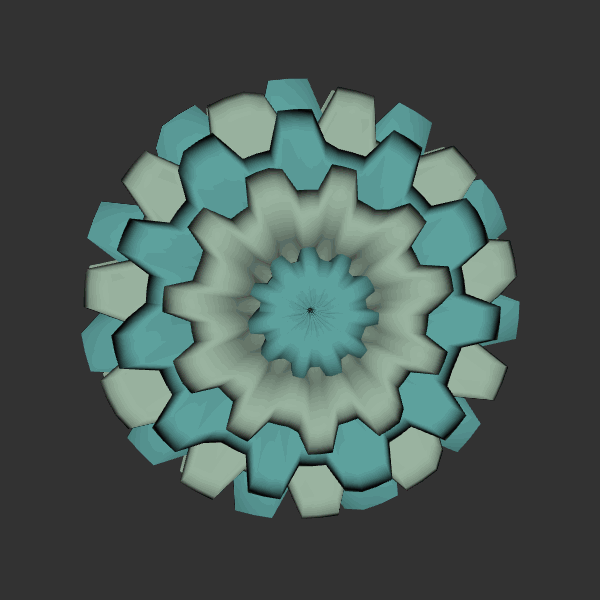
Background: dark